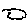
Label: cloud